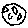
Label: moon